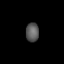
Tissue: lung
Cell type: Endothelial cells
Senescence score: 0.5741
Nuclear area (px): 242
Mean DAPI intensity: 88.934